Question: I have following tables:

Each CoffeeLover has several FavouriteCoffeeRecords associated with him. I want to get list of CoffeeNames for a given CoffeeLoverID using LINQ query.
I guess I need to use 'Intersect()' method.
I have tried like this:
'''
using(DataContext db = new DataContext())
{
var favCofRecords = db.FavouriteCoffeesRecords.Where(q => q.CoffeeLover.CoffeeLoverID == 1);
var favCoffees = db.Coffees.Select(q => q.CoffeeID).Intersect(favCofRecords.Select(q2 => q2.CoffeeID));
}
'''
But failed to get the right result.
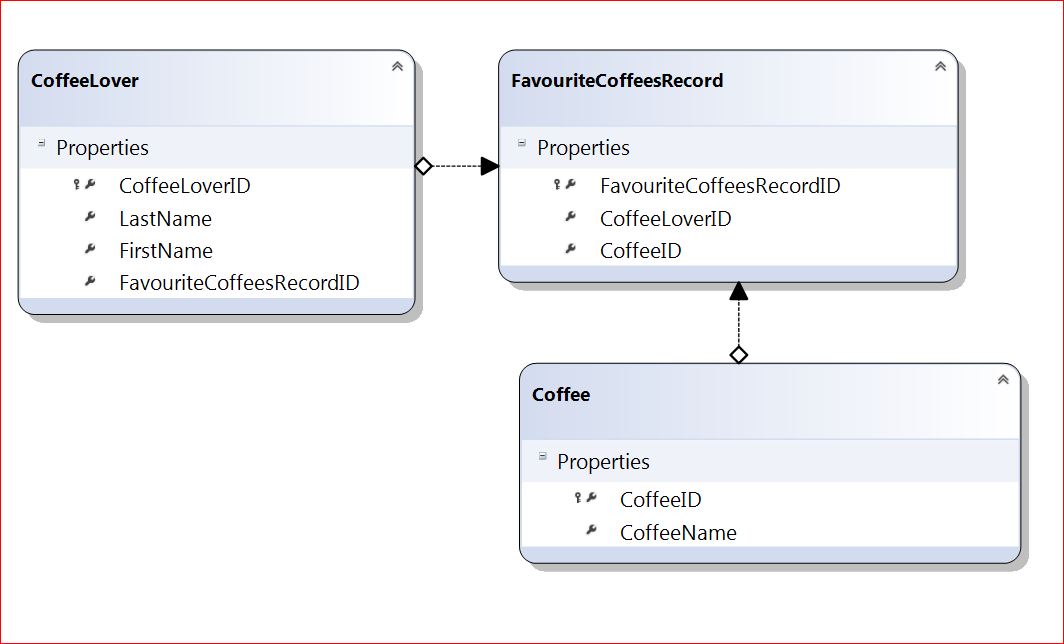
Answer: You are thinking in a too complicated way. You want the coffee names for which there is a relationship with a given 'CoffeeLoverID':
'''
var results =
from c in db.Coffees
where c.FavouriteCoffeesRecords.Any(rec => rec.CoffeeLoverID == someID)
select c.Name;
'''
This is literally the query that I described in prose.
When you want to query columns from a certain table, start with that table in the 'from' clause and filter it.